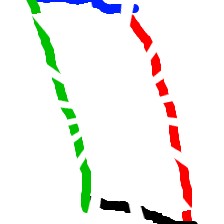
Shape: parallelogram